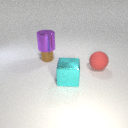
small brown metal cylinder behind large red rubber sphere